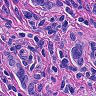
Metastatic tissue present: yes